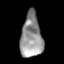
Tissue: skin
Cell type: Epithelial cells
Senescence score: 0.2435
Nuclear area (px): 923
Mean DAPI intensity: 147.661